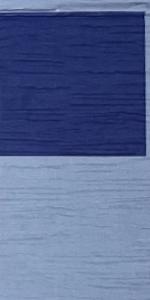
Label: Empty